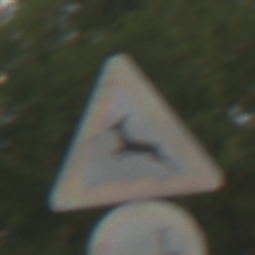
Verkehrszeichen: WildwechselRechts
Zusatzzeichen unten: VerbotUeberholenEinspurigeFahrzeuge
Umgebung: Outdoor, Suburban
Tageszeit: MorningAfternoon
Wetter: PartlyCloudy
Licht: Natural
Jahreszeit: NotSpecified
Kontrast: LowContrast